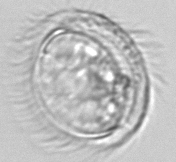
Label: Pleuronema